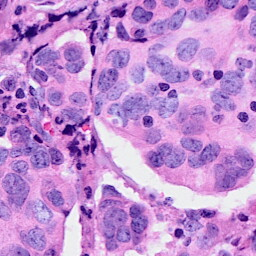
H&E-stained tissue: Breast